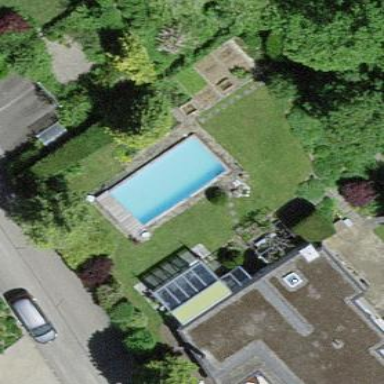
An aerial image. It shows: Swimming pool located in leisure land.